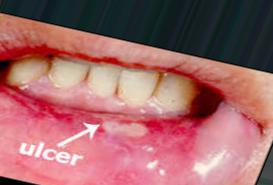
Condition: Mouth Ulcer